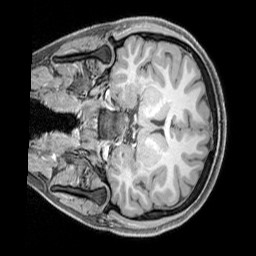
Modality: T1w
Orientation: coronal
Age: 20
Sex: female
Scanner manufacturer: siemens
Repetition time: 2.3 s
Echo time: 0.00226 s